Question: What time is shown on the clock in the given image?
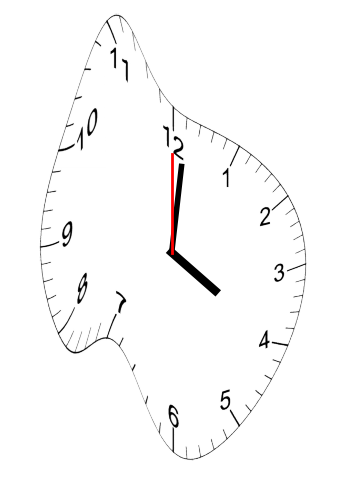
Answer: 04:01:00